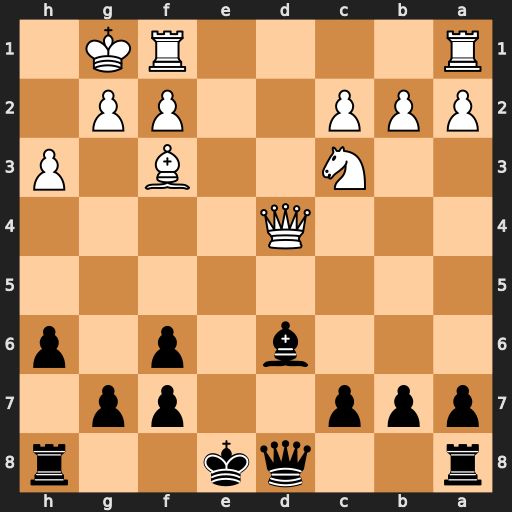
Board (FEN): r2qk2r/ppp2pp1/3b1p1p/8/3Q4/2N2B1P/PPP2PP1/R4RK1
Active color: b
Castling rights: kq
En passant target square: -
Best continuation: Bh2+ Kxh2 Qxd4 Rae1+ Kf8